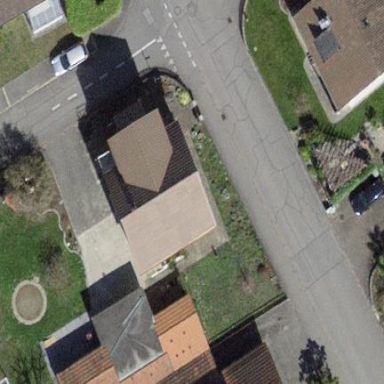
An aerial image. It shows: Building with tile roof.